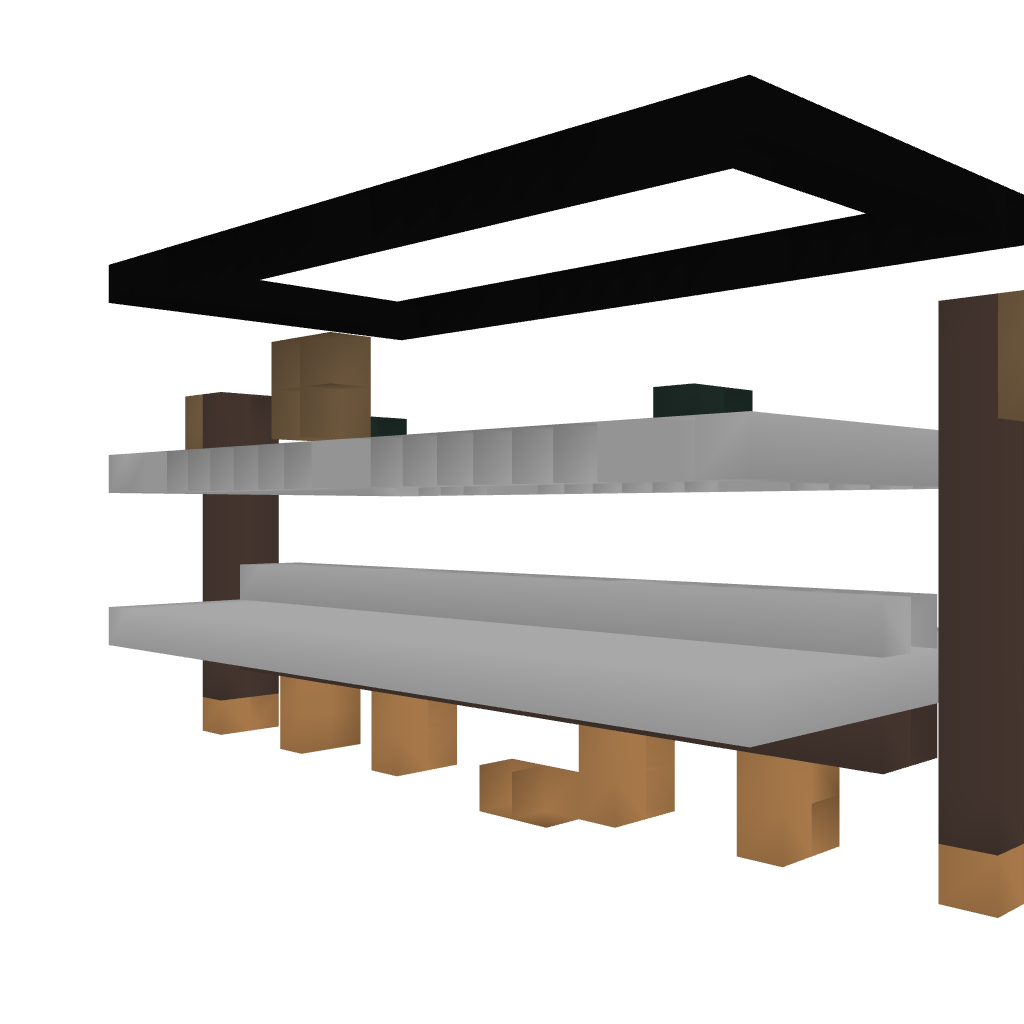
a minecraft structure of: Gold Farm